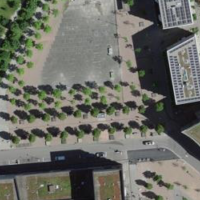
EUNIS habitat code: 54
Species observed at this site:
Acer campestre